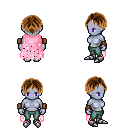
a pixel art fantasy rpg character, female body template, dark elf, purple skin, pink tattered cape, teal pants, brown parted hairstyle, leather bracers, metal boots, four views (front, back, left, right), 2x2 character sprite sheet, small pixel art, hard edges, no anti-aliasing